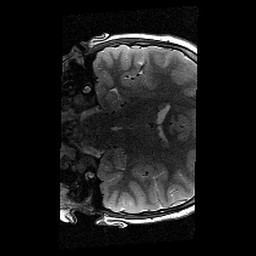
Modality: T2w
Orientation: coronal
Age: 9
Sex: male
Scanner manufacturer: siemens
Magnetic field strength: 3 T
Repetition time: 9.23 s
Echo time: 0.067 s